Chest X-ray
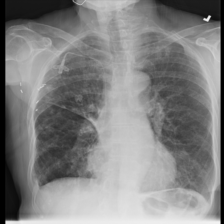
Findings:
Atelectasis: negative
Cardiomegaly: negative
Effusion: negative
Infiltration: negative
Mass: negative
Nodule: negative
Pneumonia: positive
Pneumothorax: negative
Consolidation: negative
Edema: negative
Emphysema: positive
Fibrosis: negative
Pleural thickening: negative
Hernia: negative